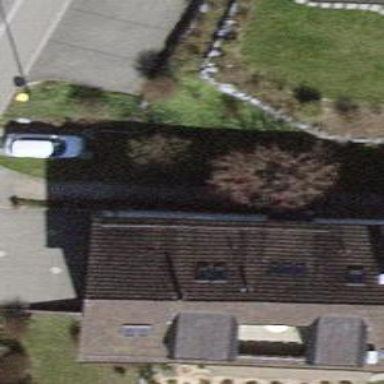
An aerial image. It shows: Urban tree adds touch of nature to the surroundings.